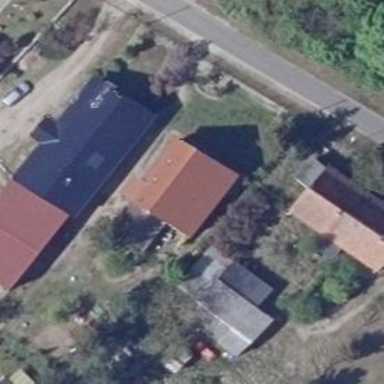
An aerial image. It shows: Detached building.